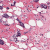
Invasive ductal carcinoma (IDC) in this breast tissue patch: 1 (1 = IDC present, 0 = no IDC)